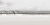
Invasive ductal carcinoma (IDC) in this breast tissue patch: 0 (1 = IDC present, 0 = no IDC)